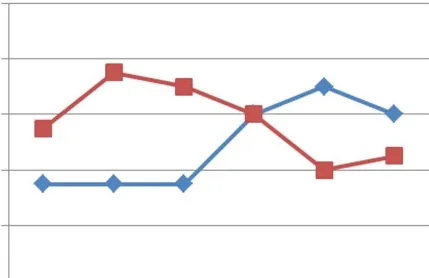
Results of the discontinuation trial for the sleep time.
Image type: chart (chart)